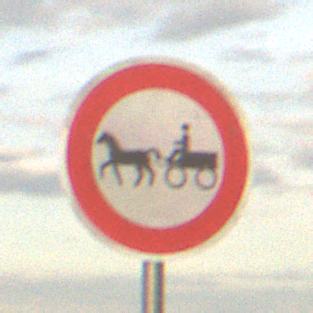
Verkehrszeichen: VerbotGespannfuhrwerke
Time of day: SunriseSunset
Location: Outdoor (Nature)
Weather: PartlyCloudy
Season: NotSpecified
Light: Natural